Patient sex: F
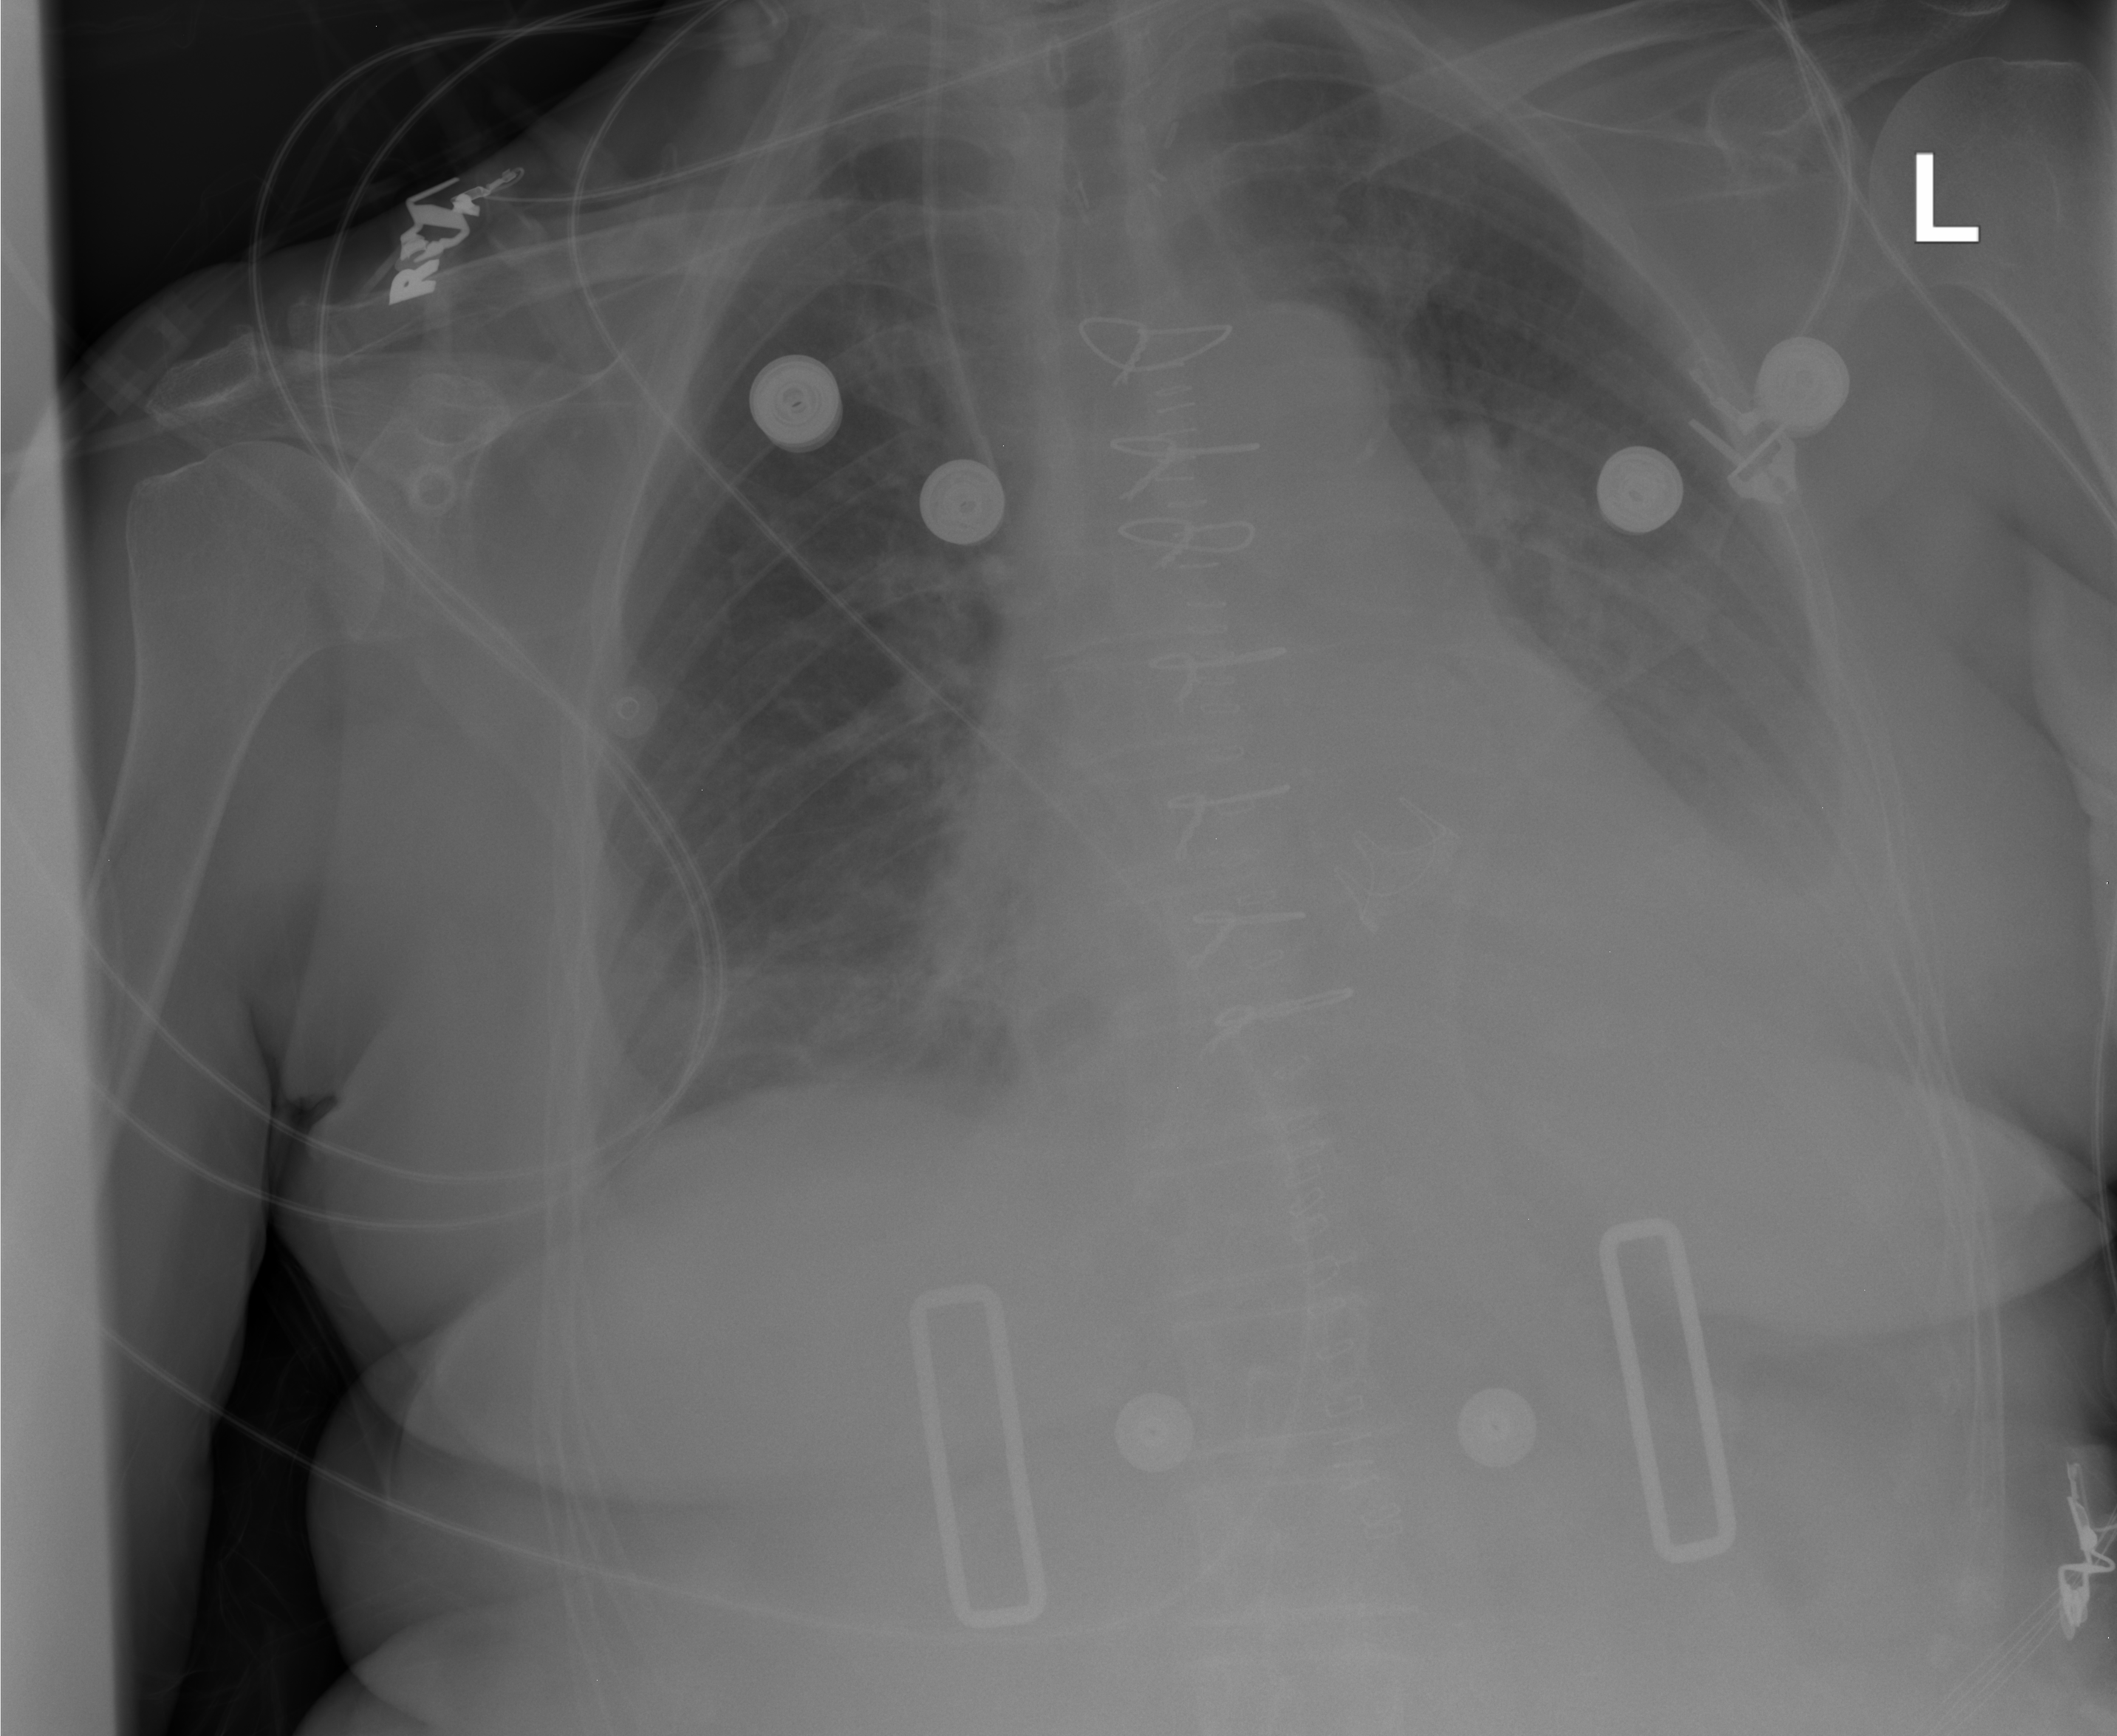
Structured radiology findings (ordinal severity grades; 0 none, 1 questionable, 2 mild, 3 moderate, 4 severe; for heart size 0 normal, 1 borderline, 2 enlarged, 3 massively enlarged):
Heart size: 2
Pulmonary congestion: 2
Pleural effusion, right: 1
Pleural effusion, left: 2
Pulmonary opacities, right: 2
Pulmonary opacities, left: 2
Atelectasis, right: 2
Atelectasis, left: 2